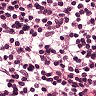
Metastatic tissue present: no